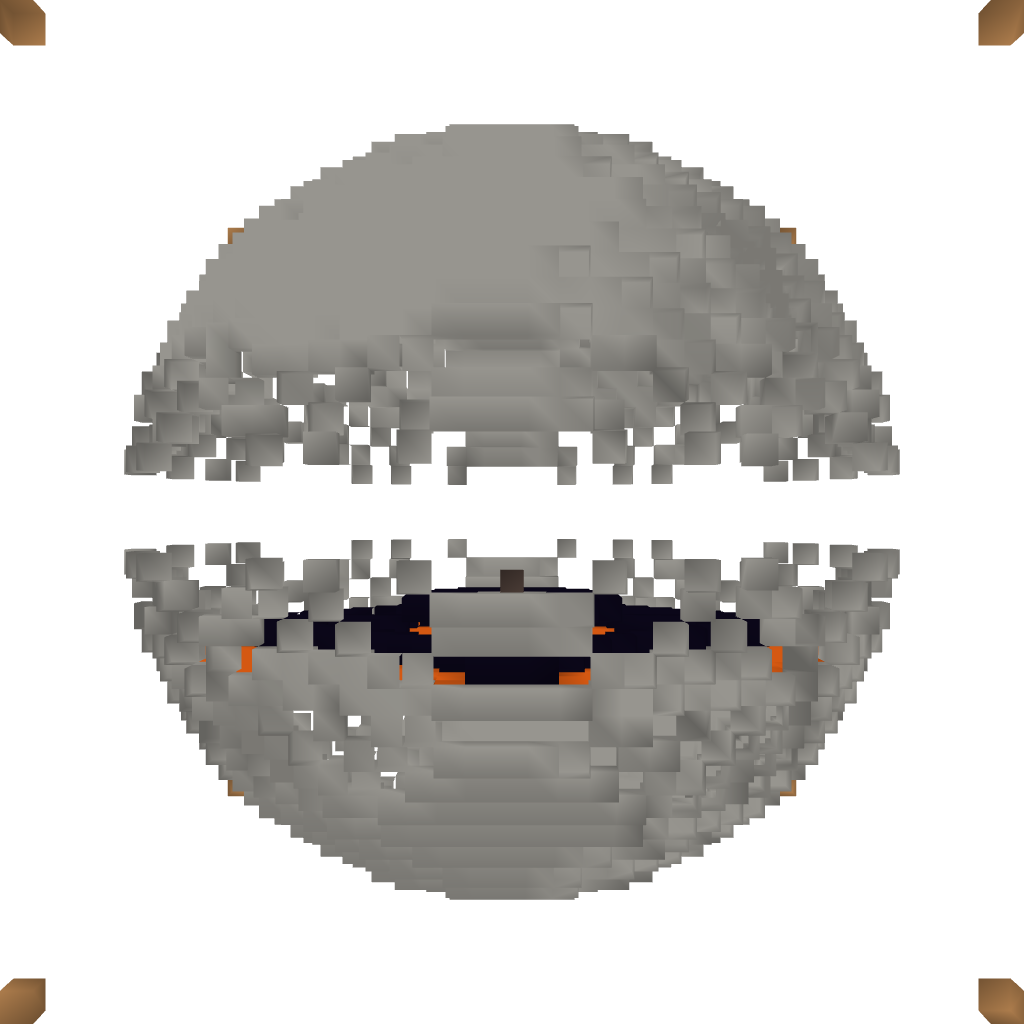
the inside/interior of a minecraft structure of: PVP Lava Crossing